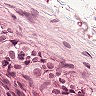
Metastatic tissue present: yes